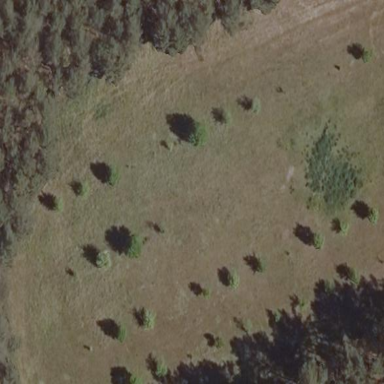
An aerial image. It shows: Beautiful meadow.